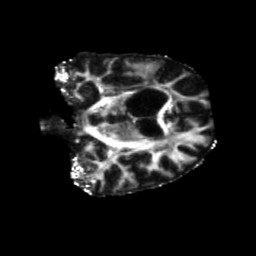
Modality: FA
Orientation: coronal
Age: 70
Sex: male
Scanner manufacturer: siemens
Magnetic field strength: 3 T
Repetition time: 5.25 s
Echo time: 0.08 s